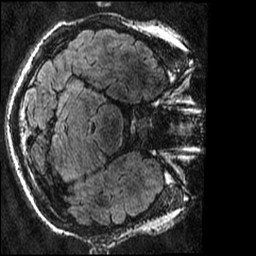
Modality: T2w
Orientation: axial
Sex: male
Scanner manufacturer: ge
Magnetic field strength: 3 T
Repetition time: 6 s
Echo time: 0.1279 s